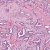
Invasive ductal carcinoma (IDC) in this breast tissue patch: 1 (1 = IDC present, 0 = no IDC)